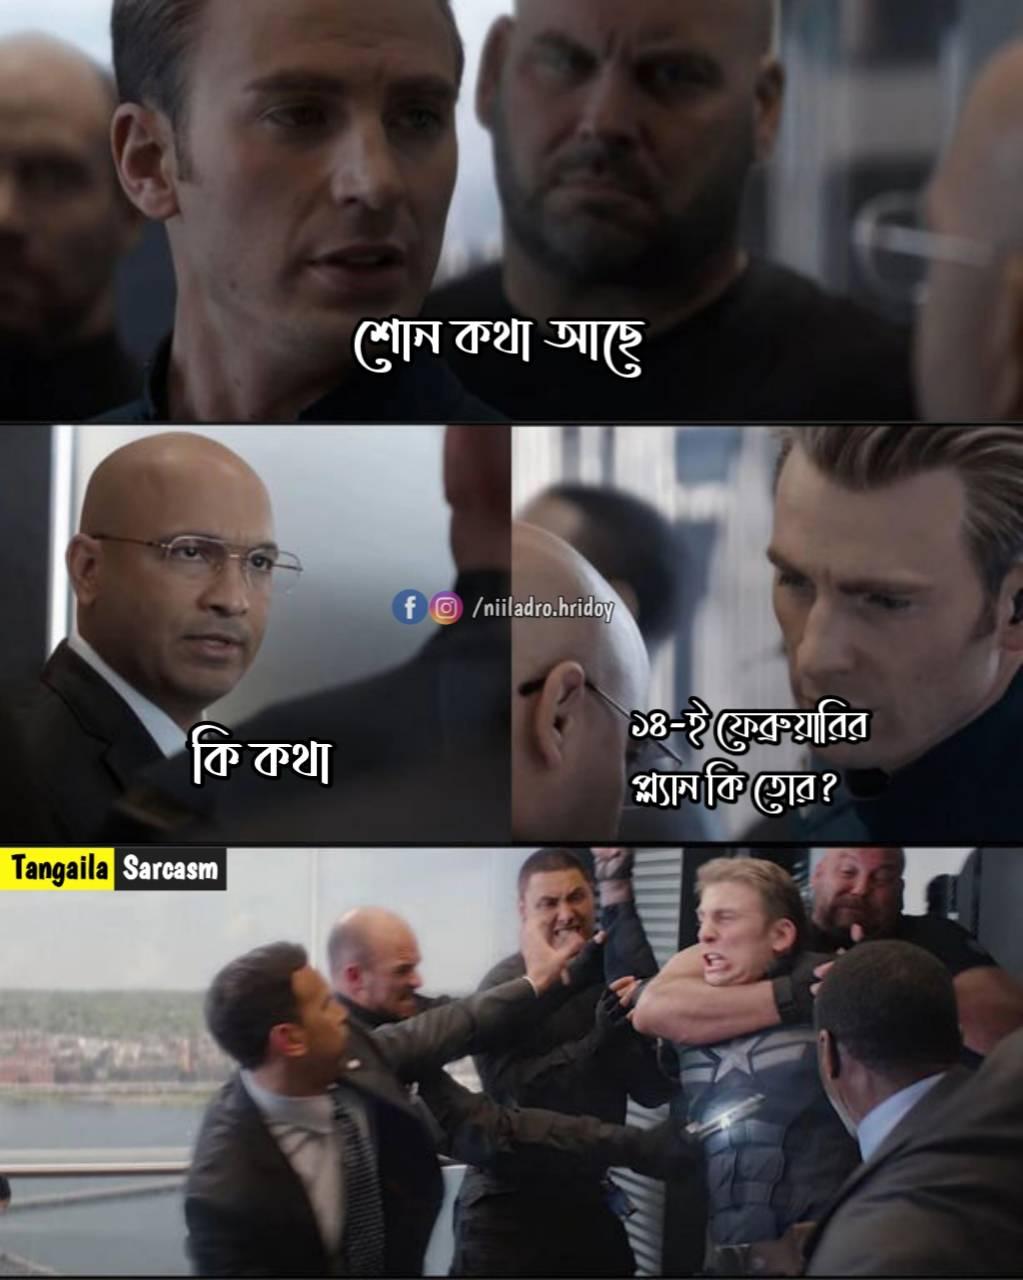
Caption: শোন কথা আছে    কি কথা    ১৪-ই ফেব্রুয়ারির প্ল্যান কি তোর ?
Label: non-hate